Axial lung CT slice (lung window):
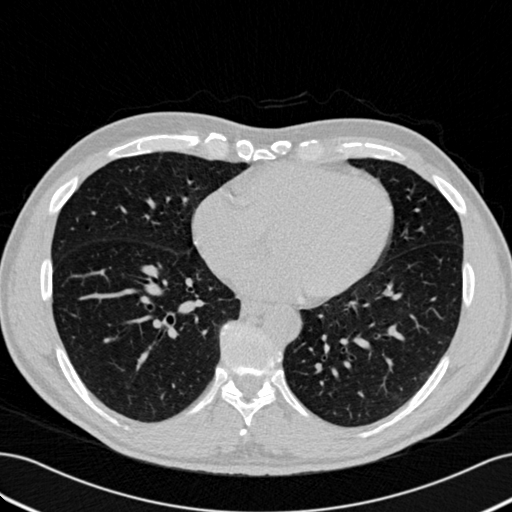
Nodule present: no